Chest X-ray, PA view. Patient: 54 years old, sex F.
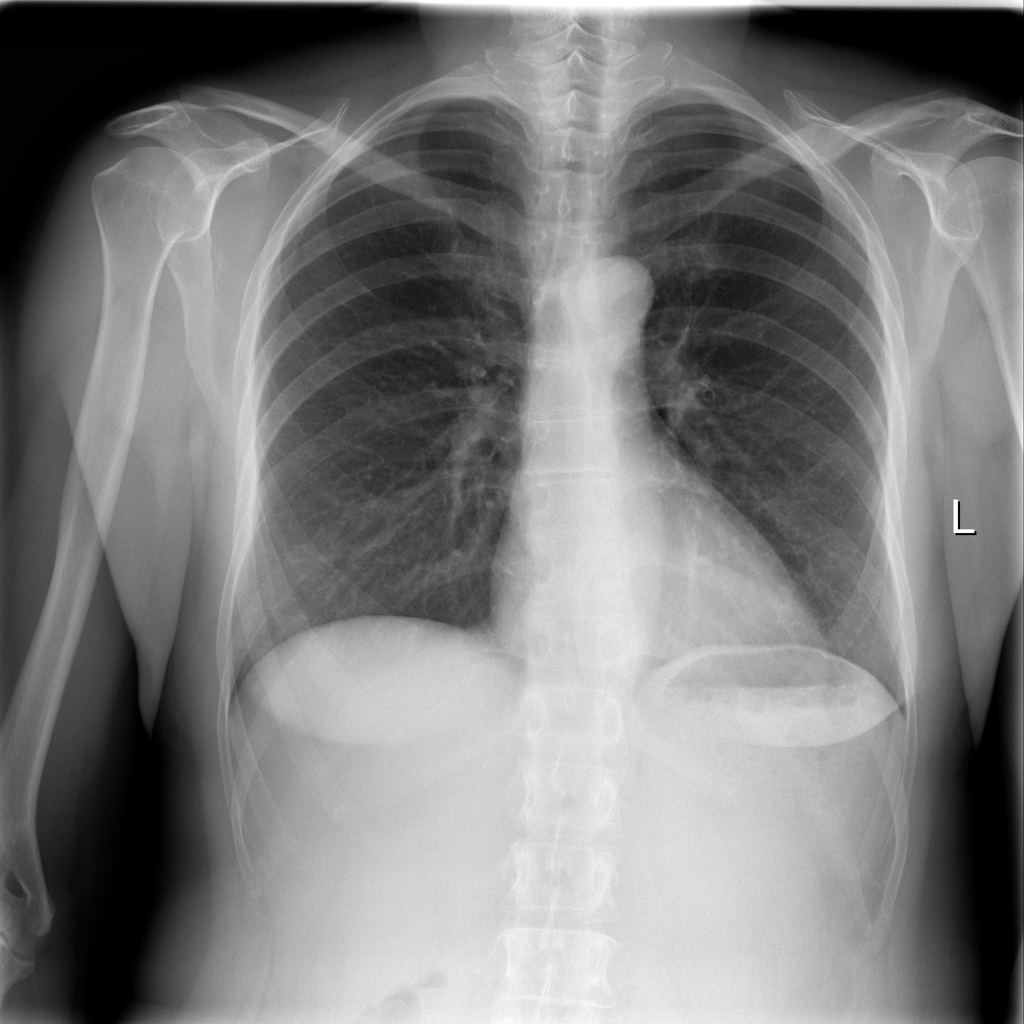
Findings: No Finding